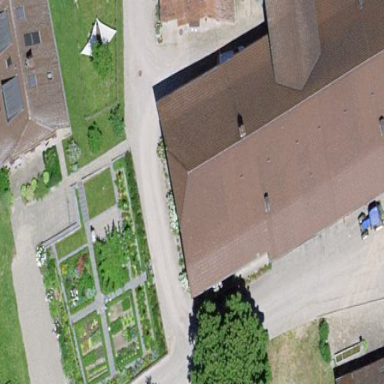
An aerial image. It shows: Farm building.